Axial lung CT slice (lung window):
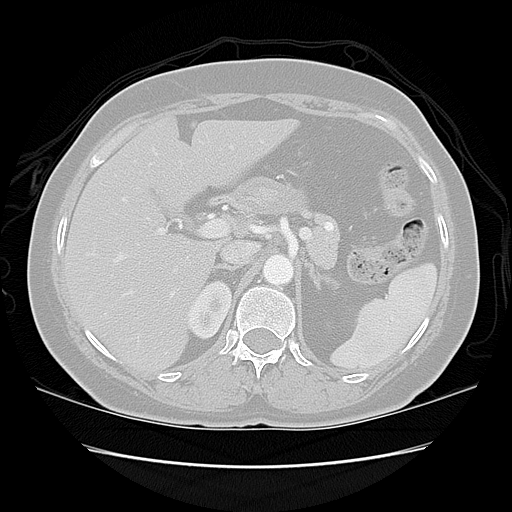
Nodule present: no